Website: crate-barrel
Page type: account-selection
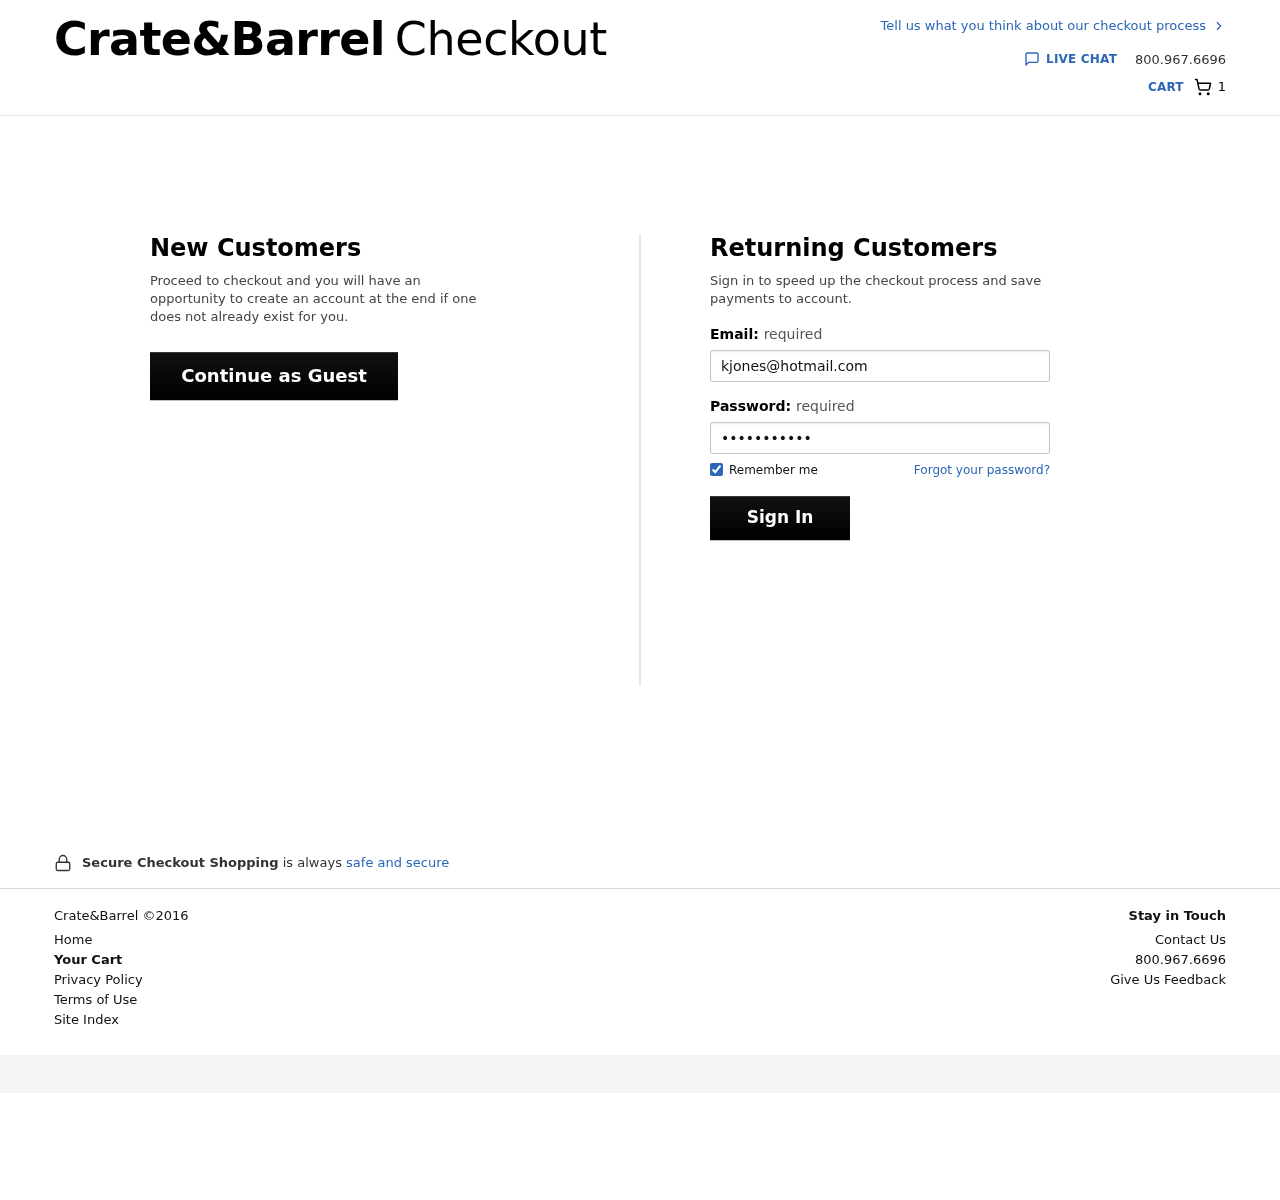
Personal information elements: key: PII_EMAIL
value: kjones@hotmail.com
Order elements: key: ORDER_NUM_ITEMS
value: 1